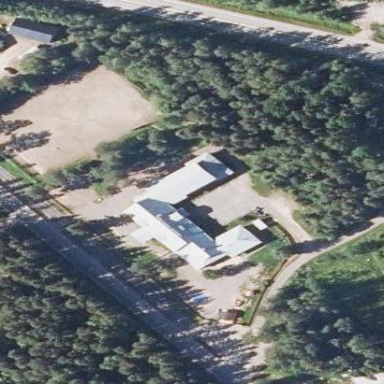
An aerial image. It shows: Public building.